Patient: sex M, age 57
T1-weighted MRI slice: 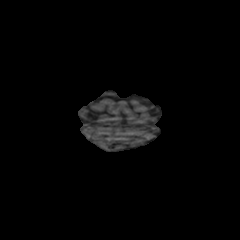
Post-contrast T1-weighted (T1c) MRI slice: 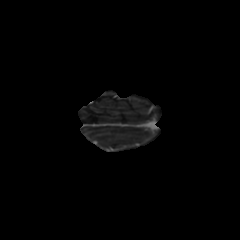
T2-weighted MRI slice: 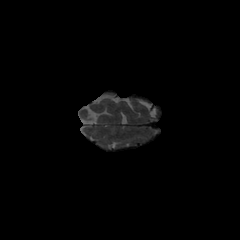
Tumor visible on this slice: no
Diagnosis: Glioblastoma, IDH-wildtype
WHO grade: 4